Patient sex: F
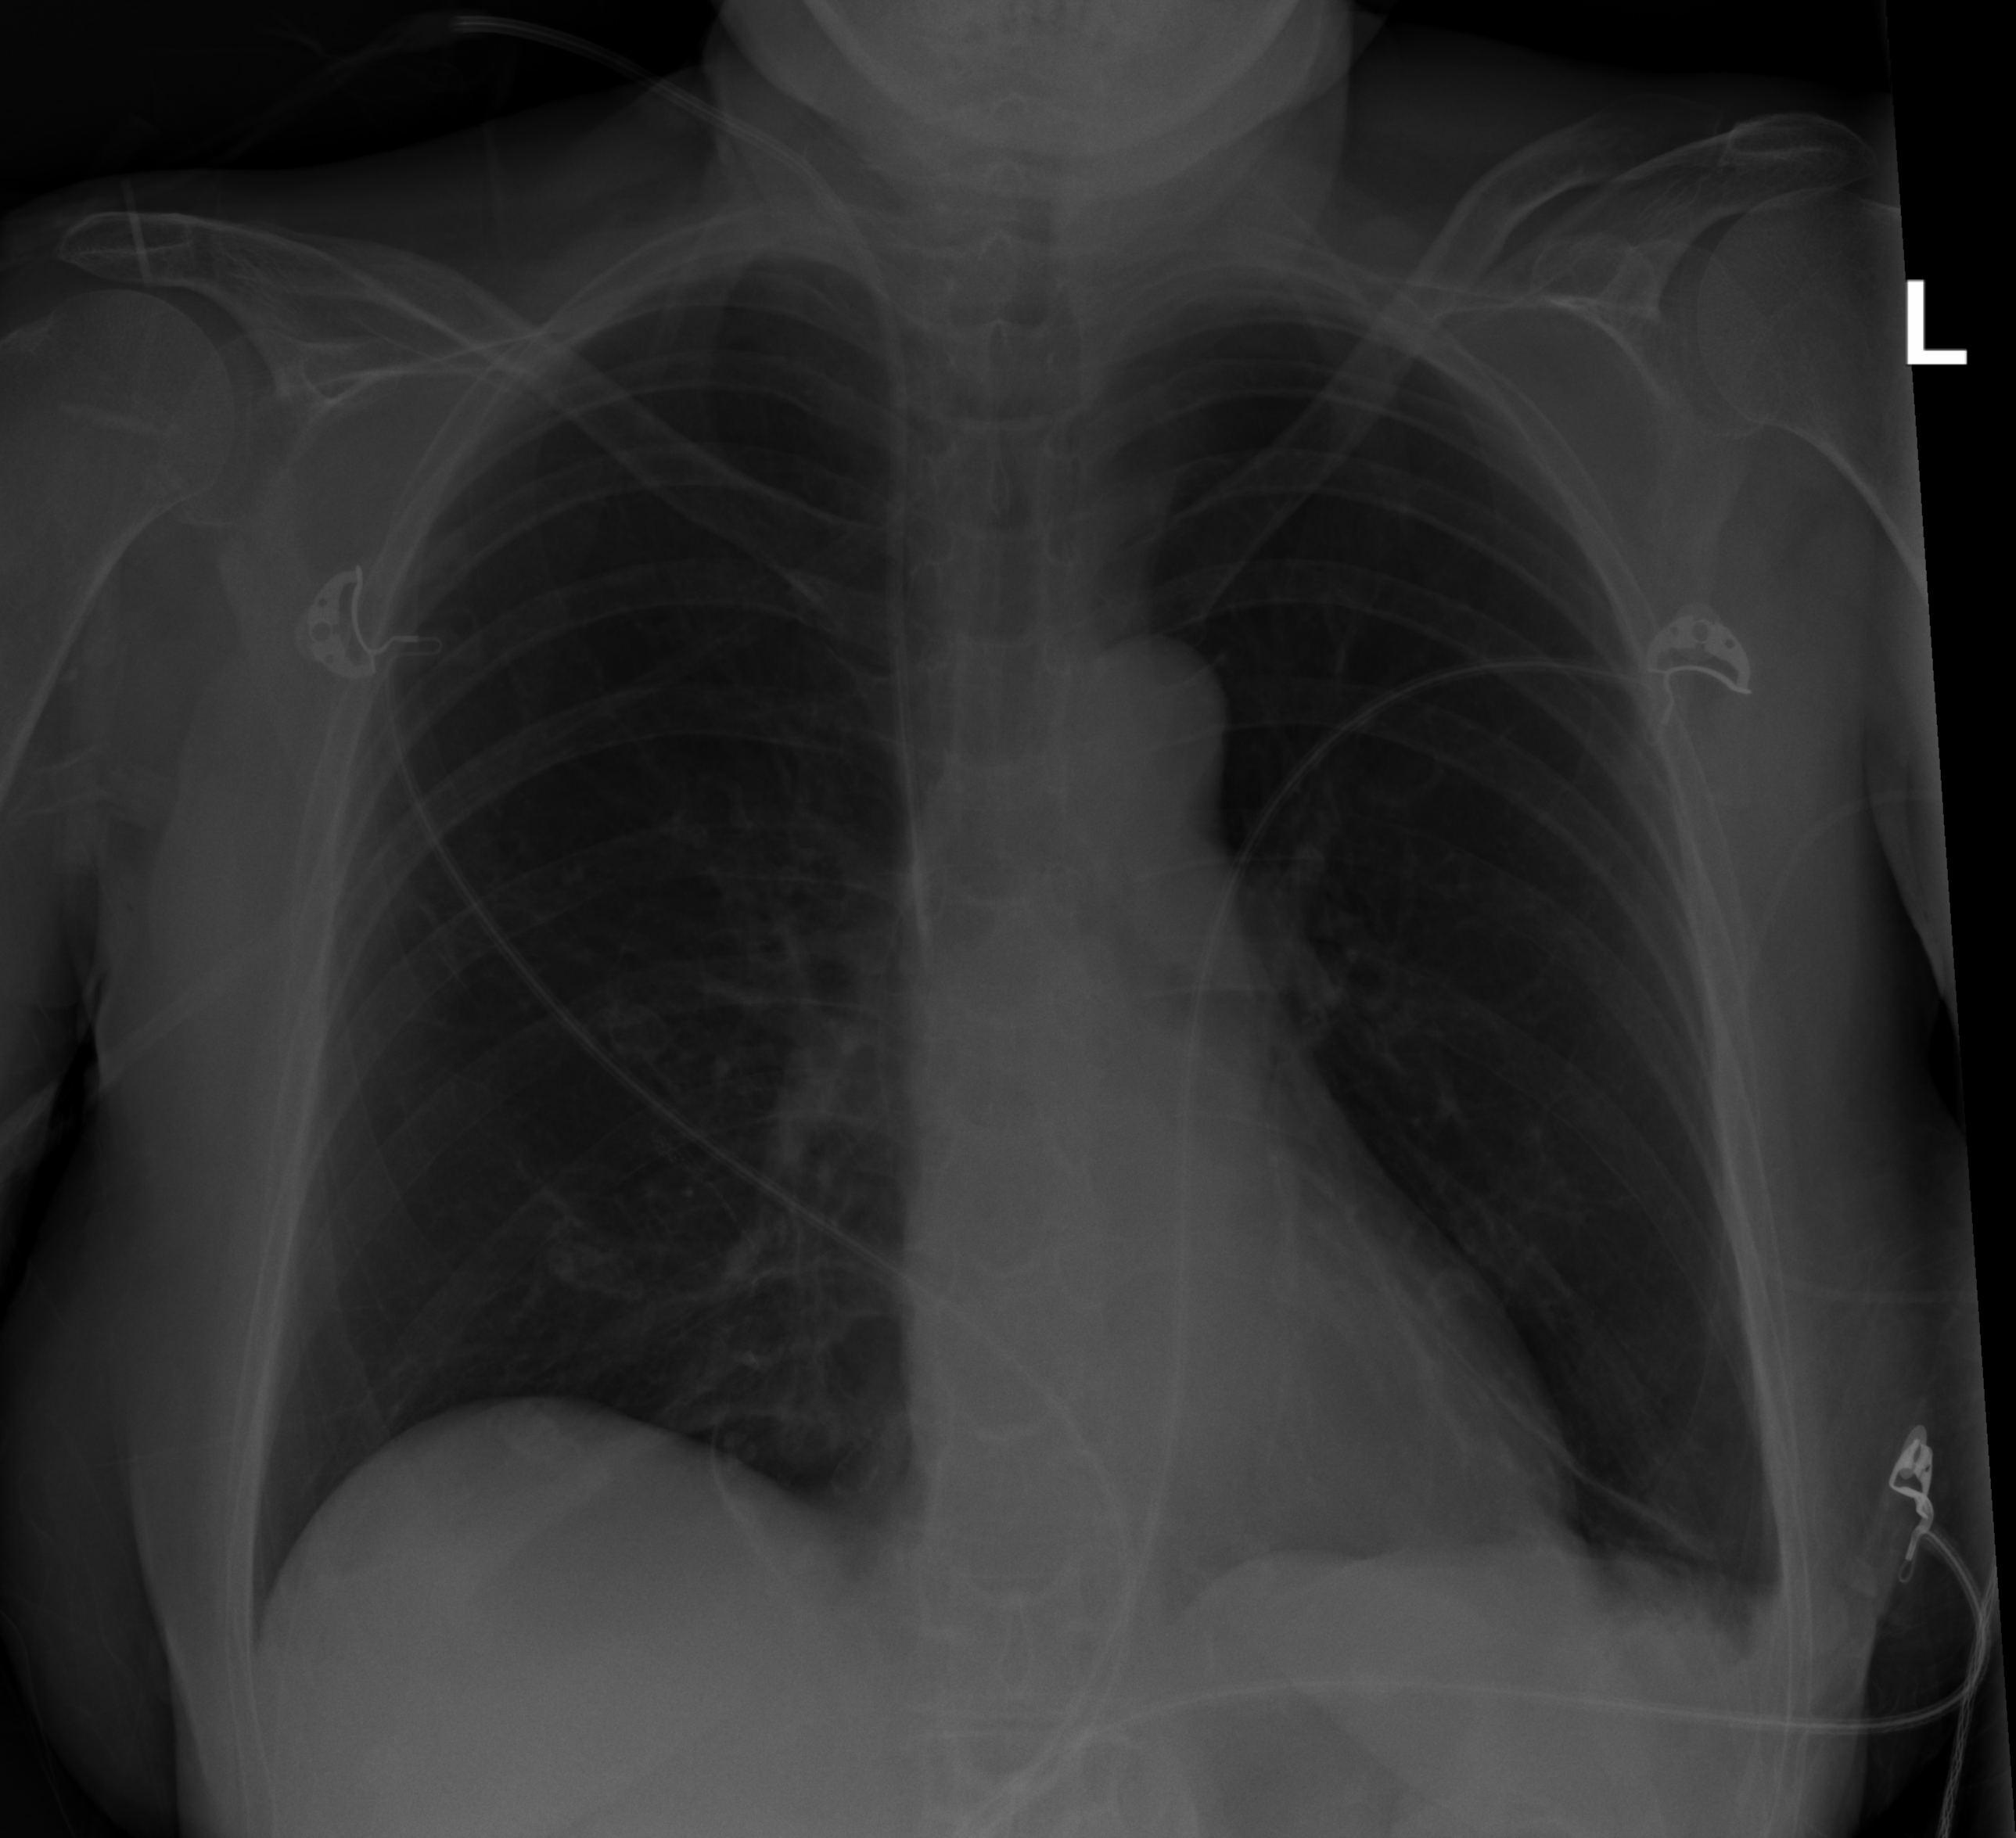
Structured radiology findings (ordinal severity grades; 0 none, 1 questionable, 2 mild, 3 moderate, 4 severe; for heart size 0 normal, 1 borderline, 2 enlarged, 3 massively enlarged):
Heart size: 0
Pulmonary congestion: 0
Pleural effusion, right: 0
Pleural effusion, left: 2
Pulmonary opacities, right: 0
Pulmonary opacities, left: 0
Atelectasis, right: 0
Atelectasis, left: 2